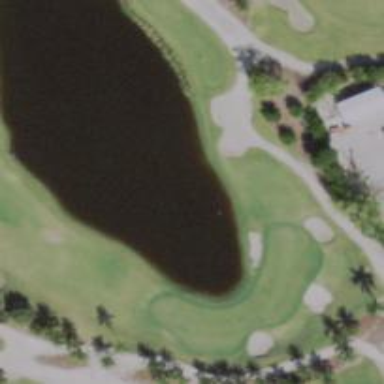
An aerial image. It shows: Water hazard in golf course. The hazard is natural water feature.